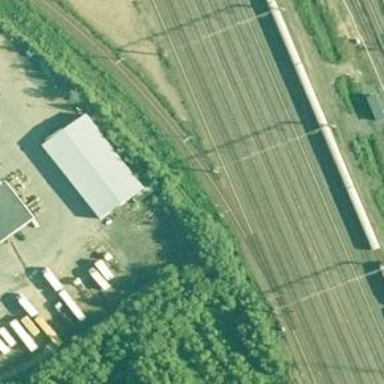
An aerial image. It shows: Rail yard with electrified contact lines for the trains.